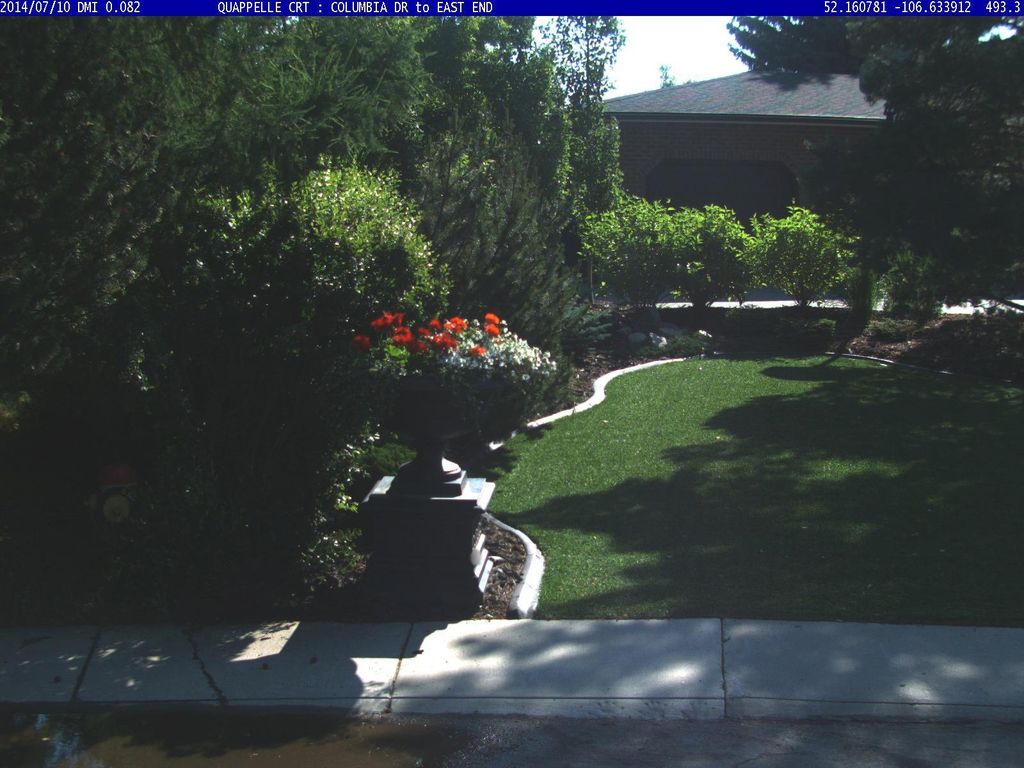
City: saskatoon